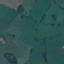
Land use / land cover: Pasture